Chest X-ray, AP view. Patient: 65 years old, sex M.
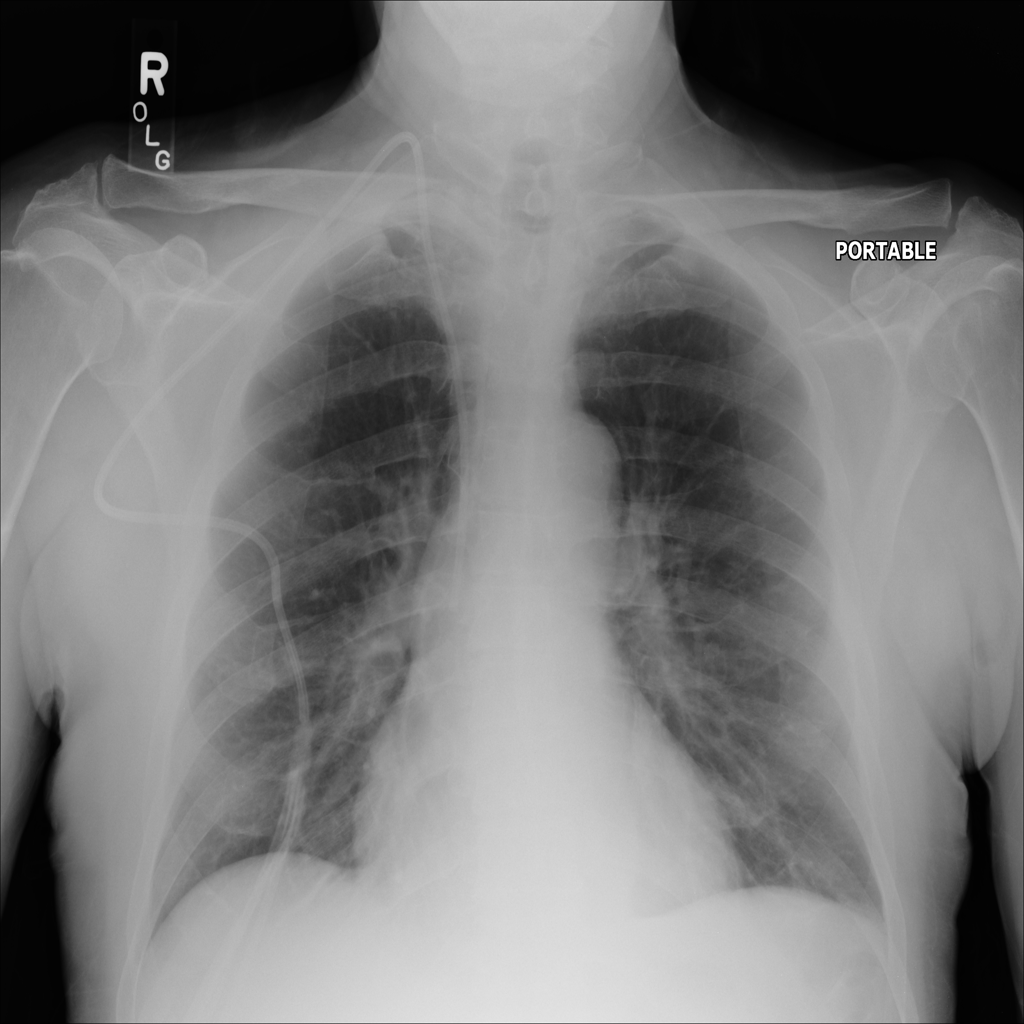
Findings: No Finding